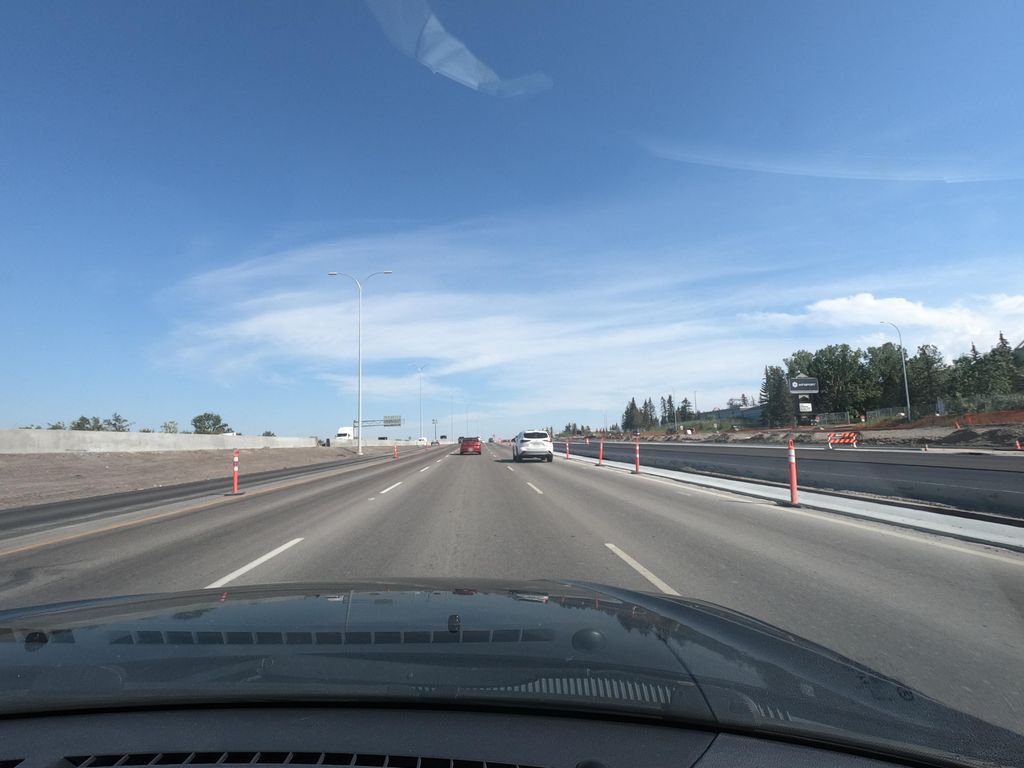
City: calgary